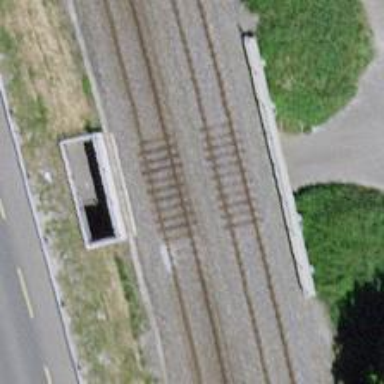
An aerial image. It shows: Tunnel with unclassified asphalt road.